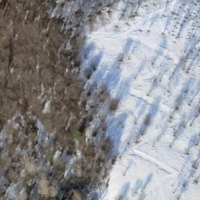
EUNIS habitat code: 41
Species observed at this site:
Alnus alnobetula
Sorbus aucuparia